Question: <URL>
This is the jsfiddle for the highcharts guage graph. i have tried to change all the options and customise the chart. But not able to figure out the way to change the radius and color of the center dot.
shown in this image below
'''
In this example .. how do i change the color and radius of the centre black dot.?
'''

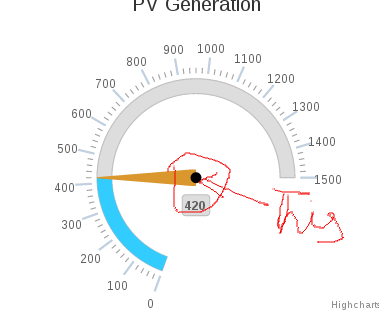
Answer: you can use plotOptions, see the link below
'''
plotOptions: {
gauge: {
pivot: {
radius: 10,
borderWidth: 1,
borderColor: 'gray',
backgroundColor: {
linearGradient: { x1: 0, y1: 0, x2: 1, y2: 1 },
stops: [
[0, 'white'],
[1, 'gray']
]
}
}
}
},
'''
<URL>